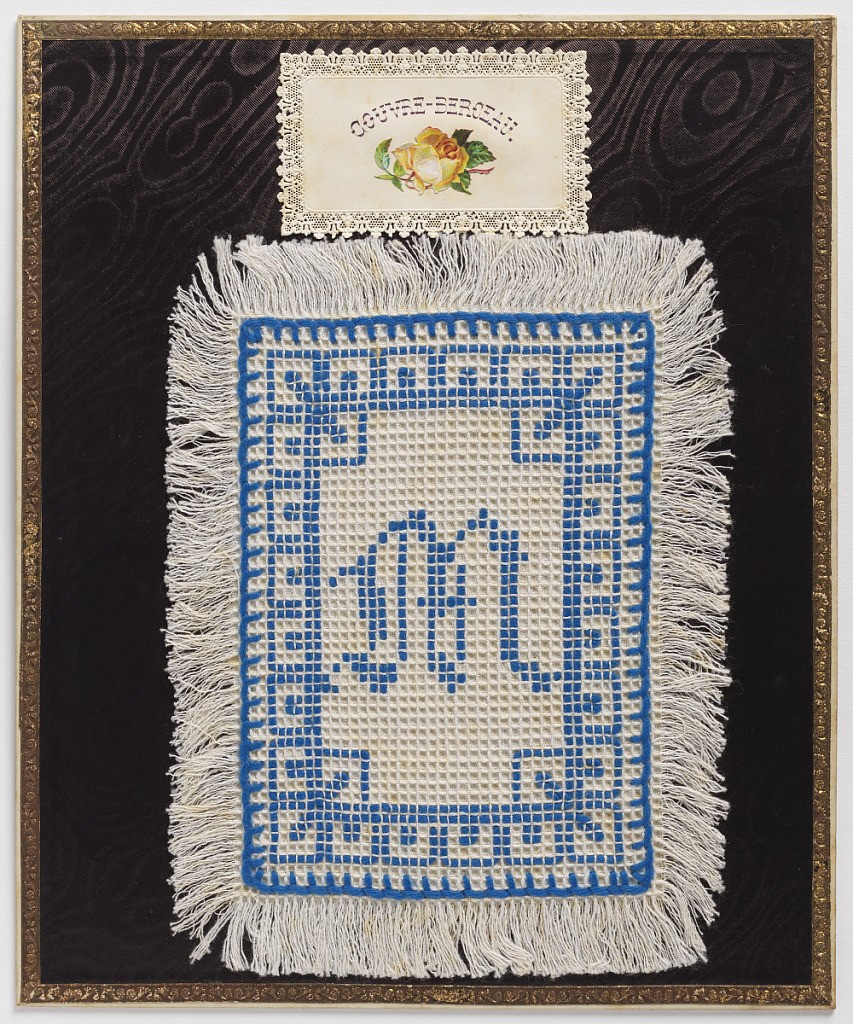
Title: Sewing sample
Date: late 19th century
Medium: Cotton; wool
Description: Small oblong of white material woven in raised, small waffle pattern, worked across squares in white wool, and with simple border pattern in blue worked in blue wool. Initial ''M'' in center. Fringed edges.